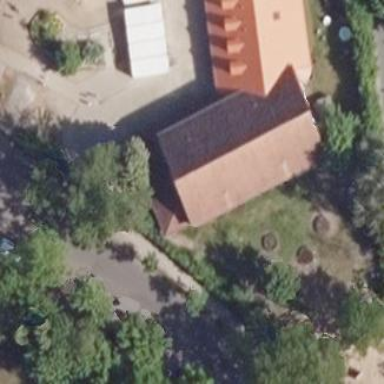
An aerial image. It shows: School building.